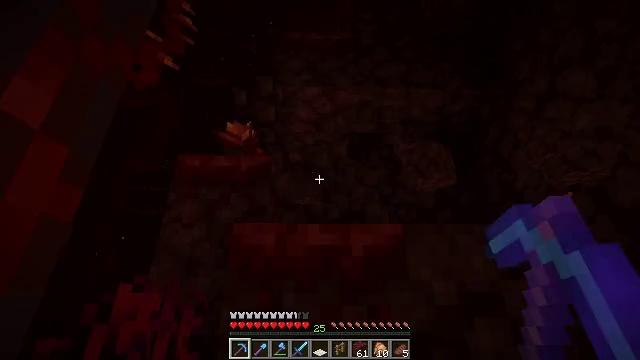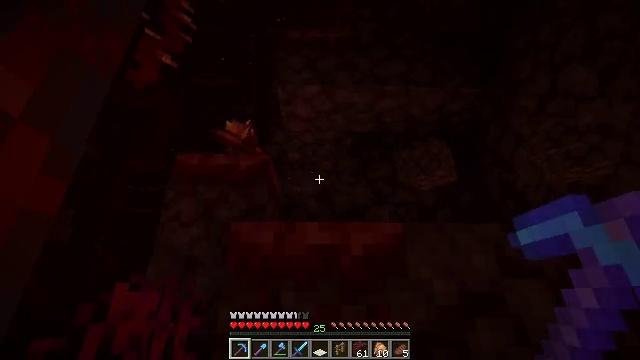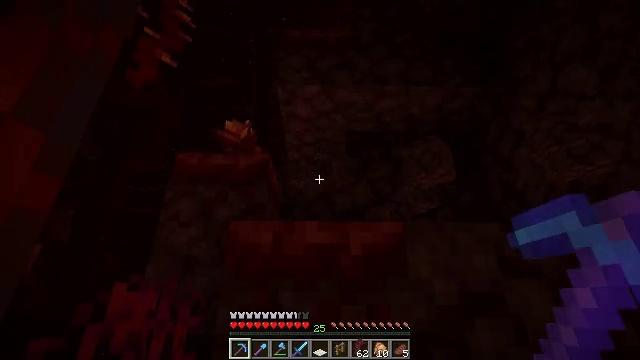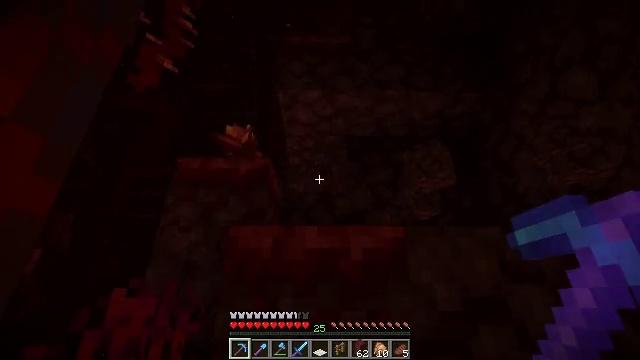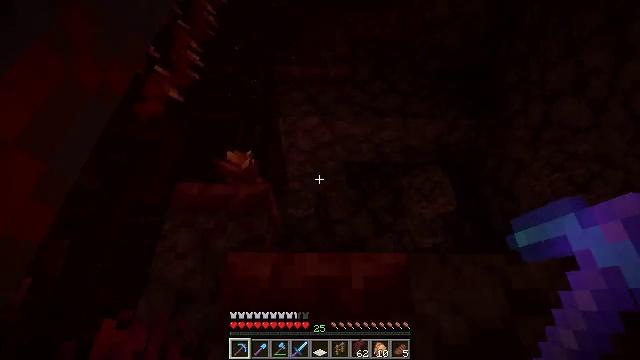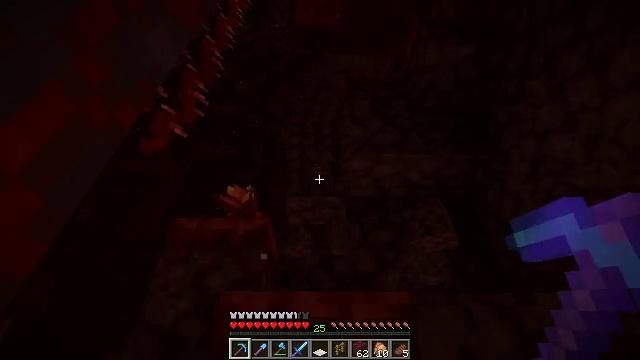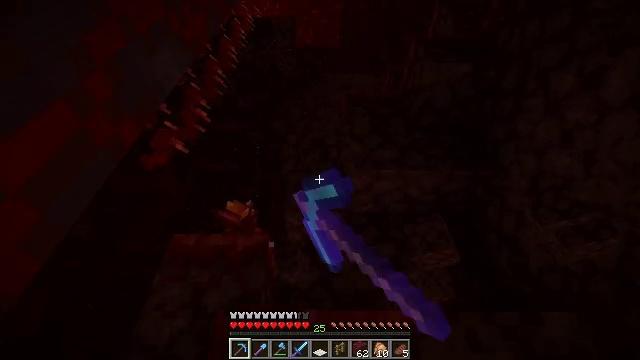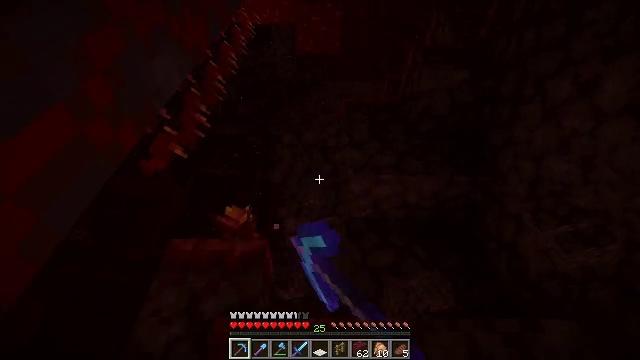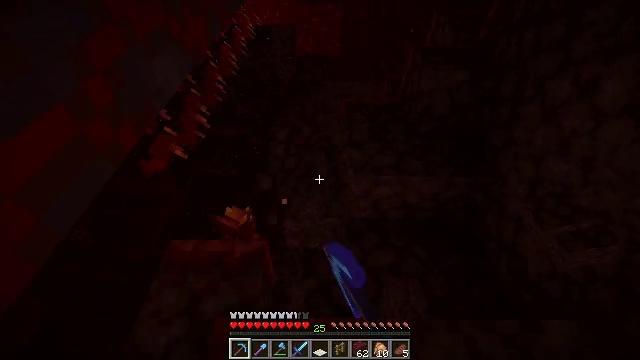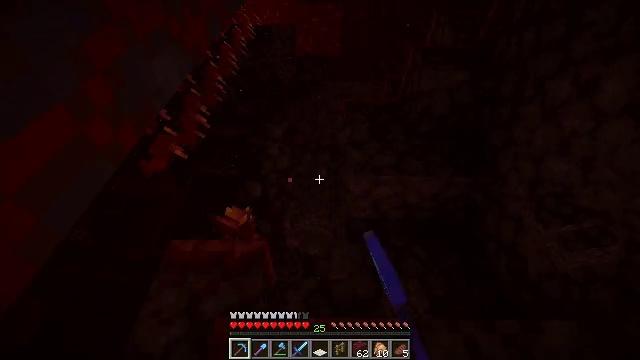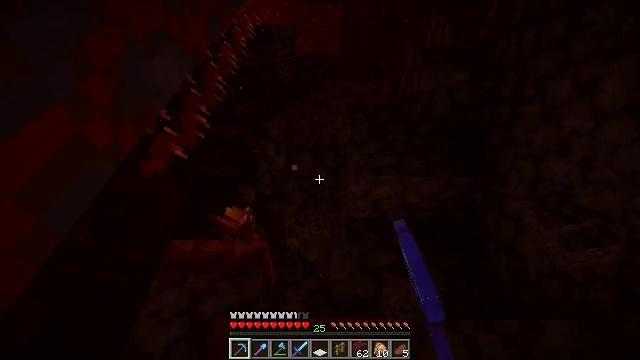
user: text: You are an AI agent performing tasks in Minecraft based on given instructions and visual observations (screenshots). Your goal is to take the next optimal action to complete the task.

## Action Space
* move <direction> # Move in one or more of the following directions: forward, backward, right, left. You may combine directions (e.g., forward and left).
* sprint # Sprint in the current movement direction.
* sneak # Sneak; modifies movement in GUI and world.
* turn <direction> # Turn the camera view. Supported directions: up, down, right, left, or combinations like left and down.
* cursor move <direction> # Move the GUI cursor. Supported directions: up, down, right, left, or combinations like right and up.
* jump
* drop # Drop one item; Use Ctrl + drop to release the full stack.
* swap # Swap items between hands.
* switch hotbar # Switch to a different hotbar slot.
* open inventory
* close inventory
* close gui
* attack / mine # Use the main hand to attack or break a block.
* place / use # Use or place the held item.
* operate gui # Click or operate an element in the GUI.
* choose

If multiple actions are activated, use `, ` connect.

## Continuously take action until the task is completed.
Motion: motion action
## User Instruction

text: Break crimson nylium for resources.
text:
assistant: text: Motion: attack / mine
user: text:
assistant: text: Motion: attack / mine
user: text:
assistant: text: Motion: turn up, attack / mine
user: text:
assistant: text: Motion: turn up, attack / mine
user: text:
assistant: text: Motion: turn up, attack / mine
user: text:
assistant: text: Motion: turn up, attack / mine
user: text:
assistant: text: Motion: turn up, attack / mine
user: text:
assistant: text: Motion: attack / mine
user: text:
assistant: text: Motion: attack / mine
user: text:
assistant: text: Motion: attack / mine
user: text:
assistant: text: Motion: attack / mine